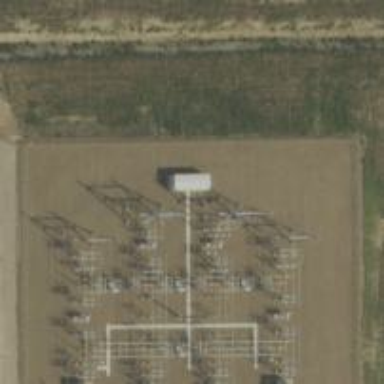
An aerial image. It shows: Switch used for power control.